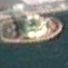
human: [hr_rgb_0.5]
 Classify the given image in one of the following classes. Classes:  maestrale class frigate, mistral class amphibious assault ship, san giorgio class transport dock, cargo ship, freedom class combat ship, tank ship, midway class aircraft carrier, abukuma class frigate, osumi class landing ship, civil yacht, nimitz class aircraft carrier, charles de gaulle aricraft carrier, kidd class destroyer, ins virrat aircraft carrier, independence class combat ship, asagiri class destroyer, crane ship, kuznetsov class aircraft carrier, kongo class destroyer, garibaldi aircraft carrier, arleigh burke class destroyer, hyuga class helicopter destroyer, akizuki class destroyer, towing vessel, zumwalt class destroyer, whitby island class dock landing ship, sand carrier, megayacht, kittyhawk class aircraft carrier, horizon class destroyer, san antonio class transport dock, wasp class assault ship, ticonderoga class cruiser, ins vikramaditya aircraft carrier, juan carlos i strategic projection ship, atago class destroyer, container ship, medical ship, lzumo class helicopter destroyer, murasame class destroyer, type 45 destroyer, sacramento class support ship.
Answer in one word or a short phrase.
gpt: Towing vessel